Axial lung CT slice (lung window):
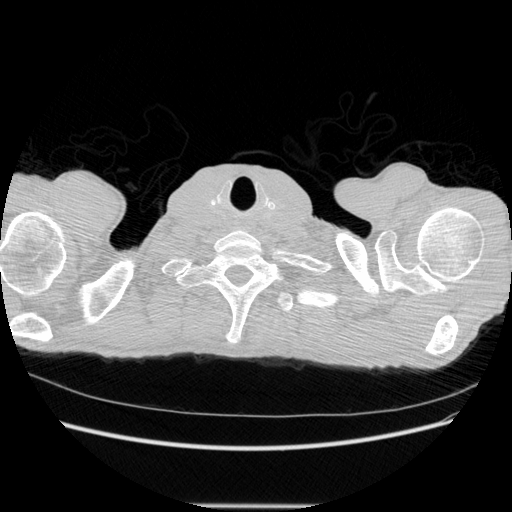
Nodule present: no